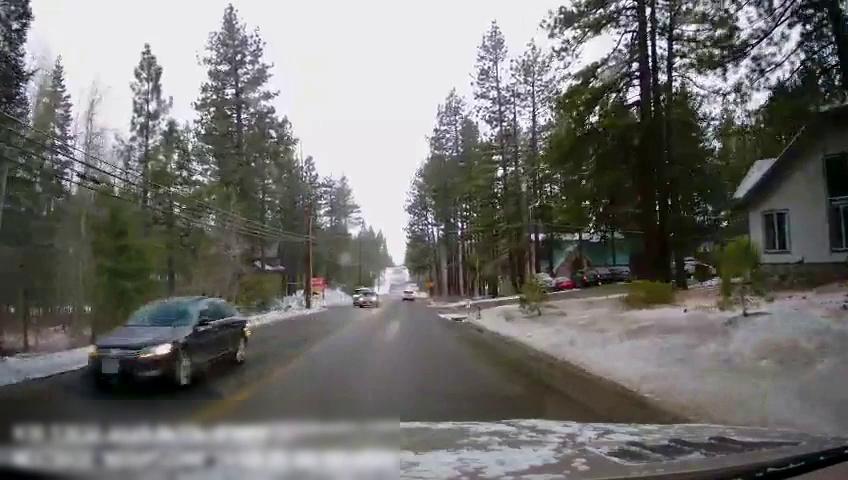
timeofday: Day
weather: Snowy
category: Drivable Space
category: Vehicles | SUV
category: Vehicles | Car
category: Vehicles | SUV
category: Vehicles | Truck
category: Vehicles | SUV
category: Vehicles | SUV
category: Vehicles | Car
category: Vehicles | SUV
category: Lanes | Current Lane